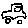
Label: car